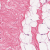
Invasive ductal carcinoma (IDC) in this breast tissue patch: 0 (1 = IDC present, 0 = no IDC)